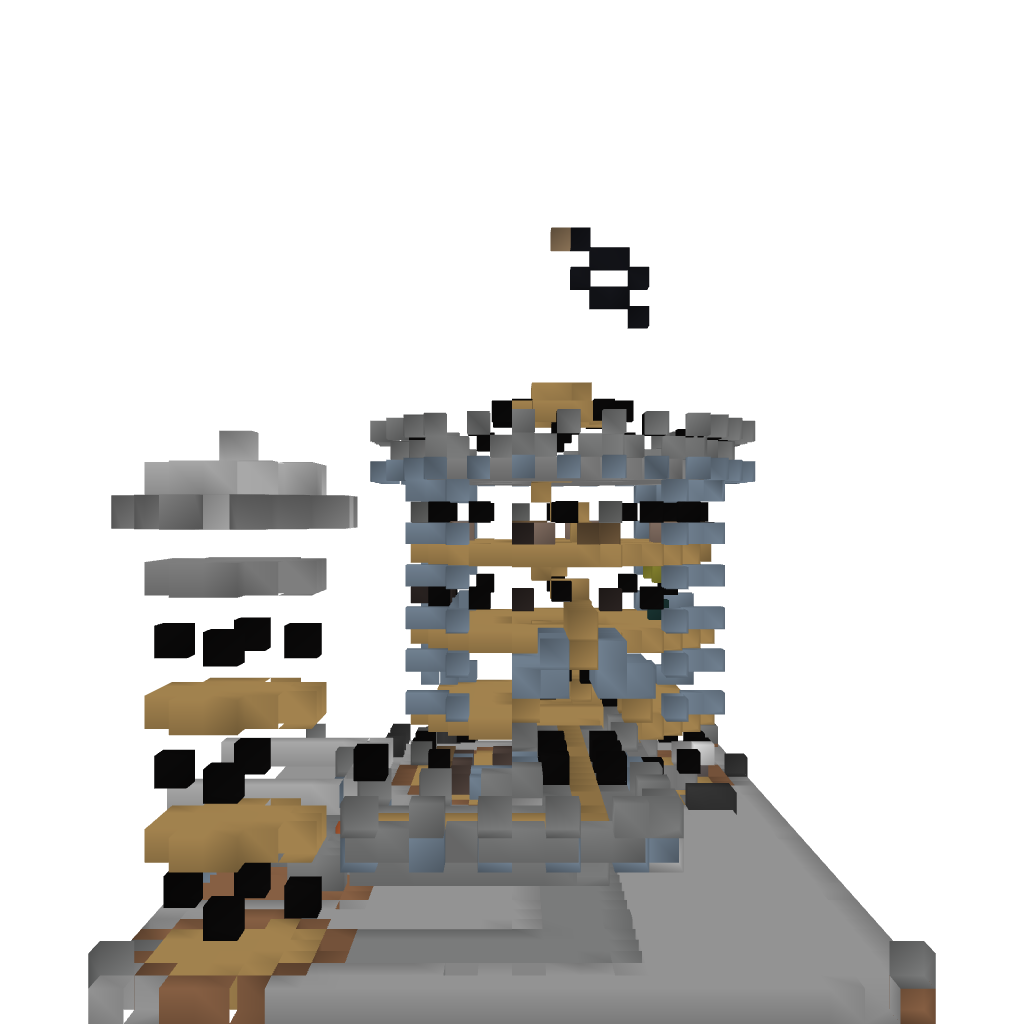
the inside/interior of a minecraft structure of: Ramshorn Fortress